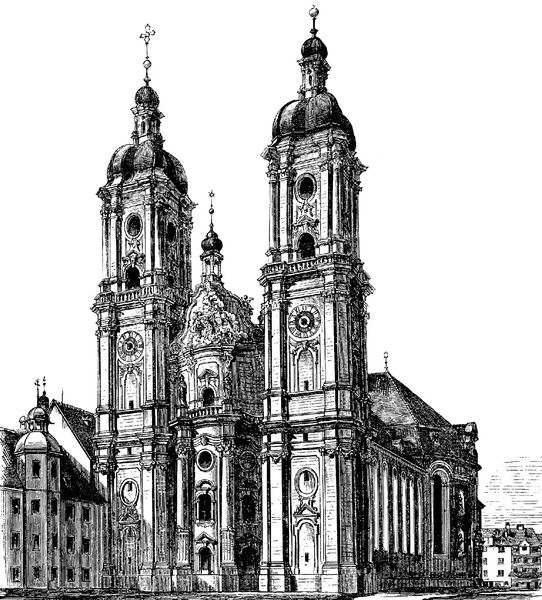
Titel: Stiftskirche St. Gallen
Standort: St. Gallen, Benediktinerkloster (EU - CH)
Schlagwörter: stadt, fenster, skizze, säulen, zeichnung, gebäude, haus, architektur, barock, kirche, front, rund, turm, apfel, schrift, bogen, rundbogen, kuppel, ornamente, uhr, halle, kreuz, türme, schwarz-weiß, radierung, doppelturm, sakralbau, uhren, wallfahrt, z